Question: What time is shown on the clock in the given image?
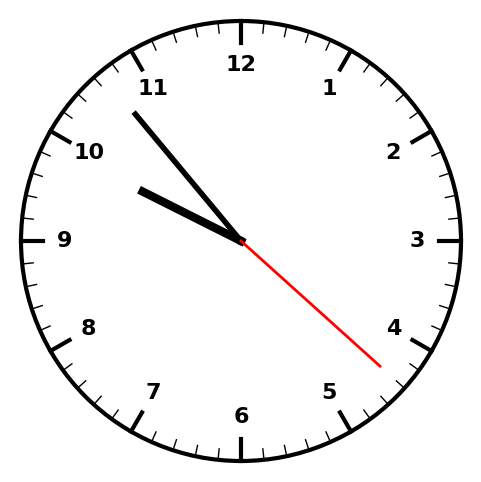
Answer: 09:53:22